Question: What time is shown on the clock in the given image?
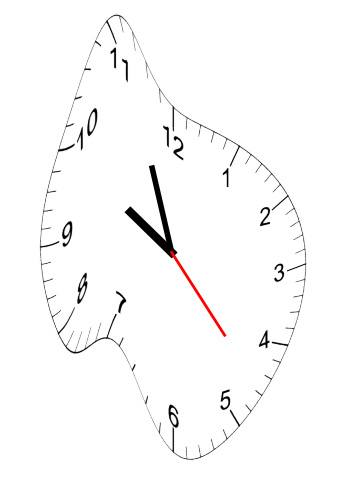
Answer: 09:56:23